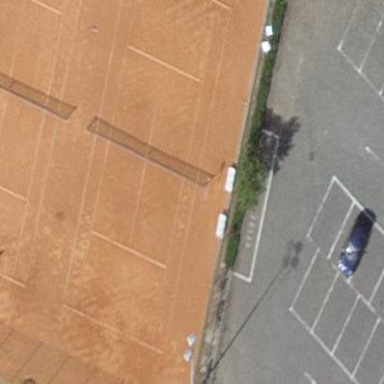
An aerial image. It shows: Tennis court on the leisure land pitch.